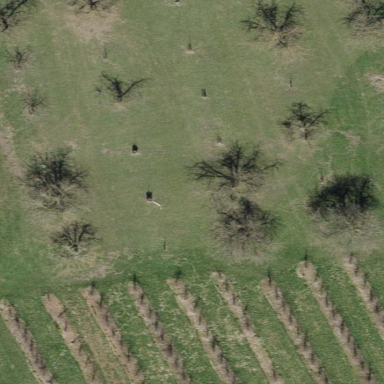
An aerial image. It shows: Orchard.